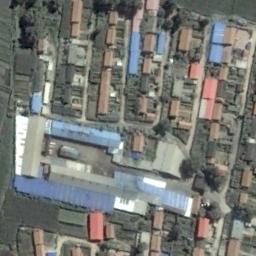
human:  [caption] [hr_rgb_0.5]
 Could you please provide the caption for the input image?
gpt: The industrial area has lots of workshops of different colors and some trees .

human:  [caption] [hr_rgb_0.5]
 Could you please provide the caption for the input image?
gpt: Neatly planned factories and roads in an industrial area with good greening .

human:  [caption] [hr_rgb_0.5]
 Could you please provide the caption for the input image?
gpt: Buildings in industrial areas are spaced out .

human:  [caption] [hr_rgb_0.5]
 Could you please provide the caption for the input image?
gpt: Many houses of different shapes are in the industrial area .

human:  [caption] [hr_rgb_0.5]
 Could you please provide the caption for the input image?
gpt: There are some blue buildings and red buildings on the industrial area .